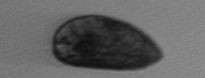
Label: Prorocentrum